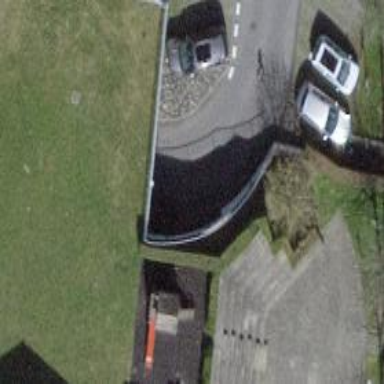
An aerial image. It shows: Parking area.